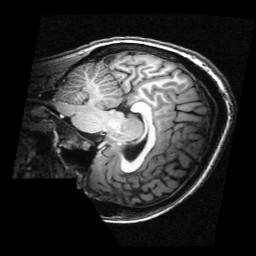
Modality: T1w
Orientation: sagittal
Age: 23
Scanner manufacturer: siemens
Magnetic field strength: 3 T
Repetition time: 2.3 s
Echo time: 0.00336 s